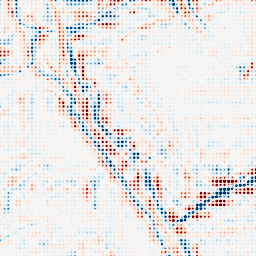
Category: wavelet
Decomposition family: wavelet_reverse_biorthogonal
Decomposition parameters: wavelet: rbio1.3
level: 4
Upsampling method: sinc_hamming
Upsampling parameters: scale: 8
kernel_size: 4
Upsampling scale: 8